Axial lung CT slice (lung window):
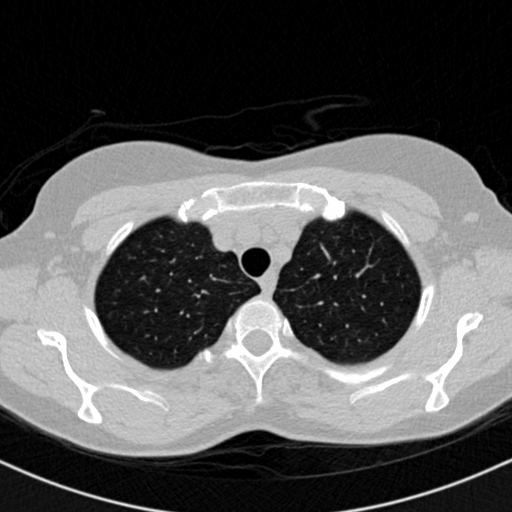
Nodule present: no